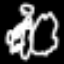
Label: angel